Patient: sex F, age 71
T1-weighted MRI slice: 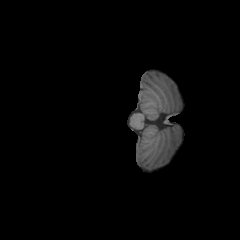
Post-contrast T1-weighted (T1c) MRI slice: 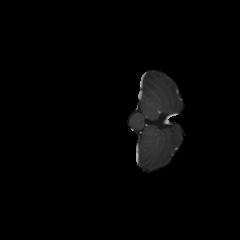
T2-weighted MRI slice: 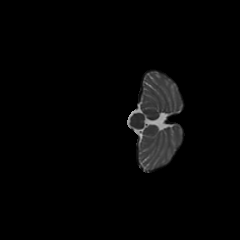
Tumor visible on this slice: no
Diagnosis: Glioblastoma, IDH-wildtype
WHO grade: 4